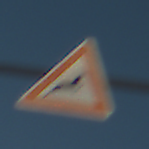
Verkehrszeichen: WildwechselLinks
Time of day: SunriseSunset
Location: Outdoor (Nature)
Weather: Clear
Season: NotSpecified
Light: Natural